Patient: sex M, age 70
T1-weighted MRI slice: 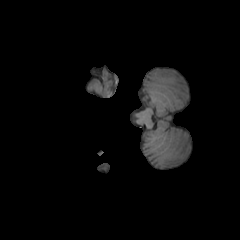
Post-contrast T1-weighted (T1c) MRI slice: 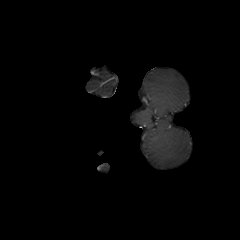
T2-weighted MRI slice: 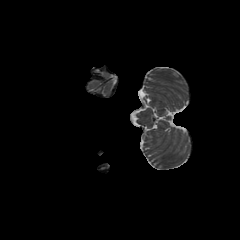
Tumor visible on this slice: no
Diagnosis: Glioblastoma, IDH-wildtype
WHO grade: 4